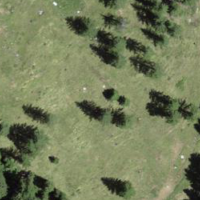
EUNIS habitat code: 43
Species observed at this site:
Dactylis glomerata
Gymnadenia conopsea